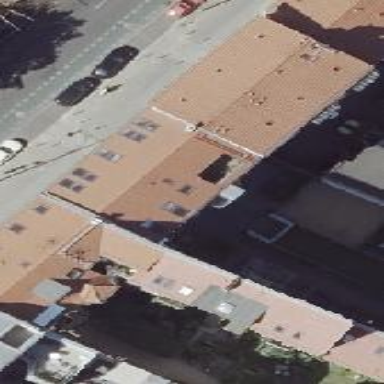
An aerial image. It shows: Grey apartment building with gambrel roof made of red roof tiles.